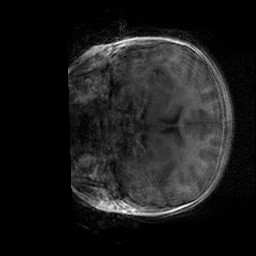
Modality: T1w
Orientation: coronal
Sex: male
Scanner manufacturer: siemens
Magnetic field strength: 3 T
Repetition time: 1.9 s
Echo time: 0.00243 s